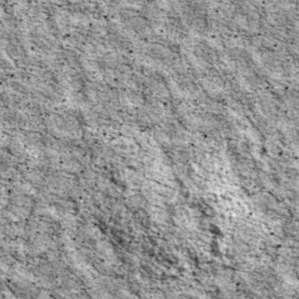
Label: non_frost